Question: I have an applet (and this is an SSCCE):
'''
package tutoringcalculator;
import java.awt.BorderLayout;
import java.awt.FlowLayout;
import javax.swing.*;
public class TutoringCalculator extends JApplet {
private JPanel _root;
public static void main(String[] args) {
SwingUtilities.invokeLater(new Runnable() {
@Override
public void run() {
JFrame frame = new JFrame("Tutoring Calculator");
frame.setDefaultCloseOperation(JFrame.EXIT_ON_CLOSE);
JApplet applet = new TutoringCalculator();
applet.init();
frame.setContentPane(applet.getContentPane());
frame.pack();
frame.setLocationRelativeTo(null);
frame.setVisible(true);
applet.start();
}
});
}
private JPanel swingContainer;
@Override
public void init() {
swingContainer = new JPanel(new BorderLayout());
add(swingContainer, BorderLayout.CENTER);
createScene();
setSize(600, 400);
}
private void createScene() {
JLabel lbl;
JTextField txt;
_root = new JPanel(new FlowLayout());
// build the session minutes
lbl = new JLabel();
lbl.setText("Session Minutes:");
_root.add(lbl);
txt = new JTextField();
_root.add(txt);
swingContainer.add(_root);
}
}
'''
and I'd like to set the size to 600x400 - but I've issued 'setSize(600, 400)' on 'applet', 'frame', 'swingContainer', and '_root' and nothing changes. I get a screen that looks like this:

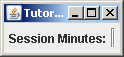
Answer: As mentioned, an applet typically gets a size (forced upon it) by the HTML. A free floating 'JFrame' is different. Instead it has components inside which suggest a size, which is then calculated at time of 'pack()'. E.G. after setting a size in the constructor of the 'JTextField', this is what we see:

Now, I expect you are going to be adding a whole lot more components to this before it's done, and they will make the size bigger as well, but there are also some other tips for making the content larger. Borders & layout padding. Here is what it looks like with some of that.

So, what it comes down to is either a) Add a whole bunch of components that will make a GUI bigger, and/or b) add white space as defined in the layout constructors & borders.
'''
import java.awt.*;
import javax.swing.*;
import javax.swing.border.*;
public class TutoringCalculator {
private JPanel _root;
private JPanel swingContainer;
private JLabel lbl;
private JTextField txt;
TutoringCalculator() {
swingContainer = new JPanel(new BorderLayout());
// set an empty border to it
swingContainer.setBorder(new EmptyBorder(20,20,20,20));
// suggest a spacing of 20px between components
_root = new JPanel(new FlowLayout( FlowLayout.CENTER, 20, 20));
swingContainer.add(_root);
// add a line border so we can see the bounds of this container
_root.setBorder(new LineBorder(Color.BLACK, 1));
// this has a size as needed by the content
lbl = new JLabel("Session Minutes:");
_root.add(lbl);
// Suggest a size (in characters - 10) for the text field
txt = new JTextField(10);
_root.add(txt);
}
public static void main(String[] args) {
SwingUtilities.invokeLater(new Runnable() {
@Override
public void run() {
JFrame frame = new JFrame("Tutoring Calculator");
frame.setDefaultCloseOperation(JFrame.EXIT_ON_CLOSE);
TutoringCalculator calc = new TutoringCalculator();
frame.setContentPane(calc.swingContainer);
frame.pack();
// much better!
frame.setLocationByPlatform(true);
frame.setVisible(true);
}
});
}
}
'''